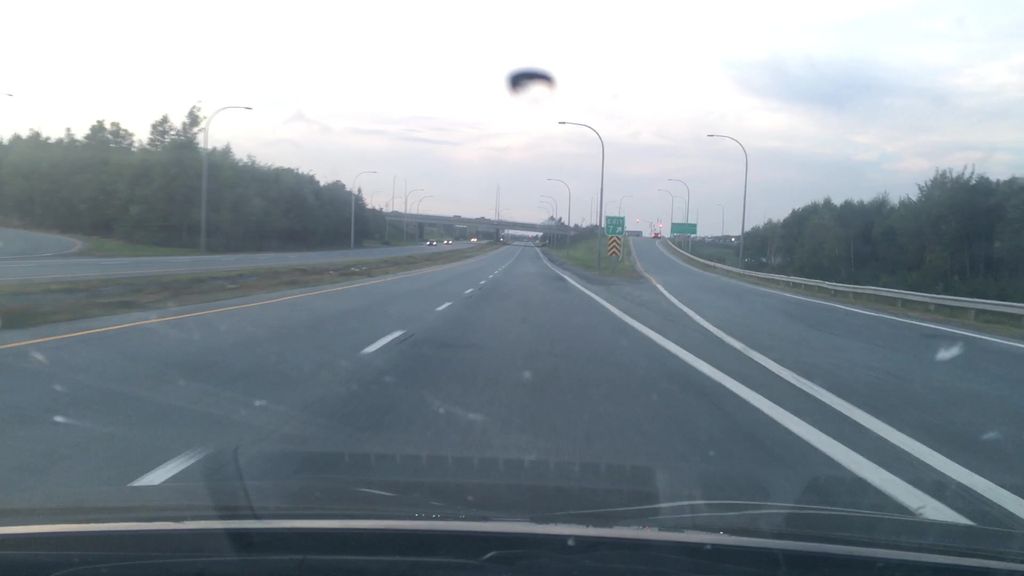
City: halifax